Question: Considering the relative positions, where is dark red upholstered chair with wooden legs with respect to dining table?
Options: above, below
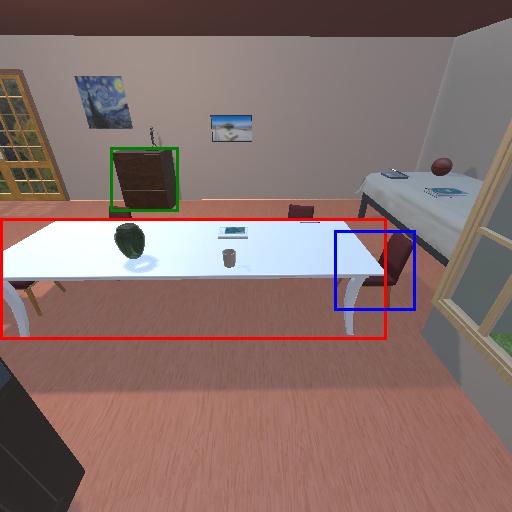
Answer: above